Question: <URL>
As described in the thread above you are able to remove empty lines with notepad++. I did try those methods but I am always receiving weird T_Variable Syntax Errors (mostly in line 1-6). There definitely is no error in those lines and I can not see one anywhere.
It also happens when I manually delete the empty lines in some areas of the code (first 5 lines for example). I am guessing this is an encoding problem but also reencoding in UTF-8, Ascii etc. did not help.
Those lines were added when I used an online editor from a webhoster a couple of months ago (1 empty line between the lines that were there before).
I do not get it, maybe you do (thanks in advance!). The file is at <URL>
And here is the first block of code:
'''
<?php
include("db/lg_db_login.php");
//require 'fb/facebook.php';
if (isset($_GET['c'])) { $content = $_GET['c']; }
else { $content = ""; }
if (isset($_GET['sc'])) { $subcontent = $_GET['sc']; }
else { $subcontent = ""; }
if (isset($_GET['setlang'])) { $setlang = $_GET['setlang']; }
else { $setlang = "eng"; }
$cat = $_GET['cat'];
// Check if Lightningsoul.de or .com
$findme = '.de';
$posde = strpos($thisurl, $findme);
// Note our use of ===. Simply == would not work as expected
// because the position of 'a' was the 0th (first) character.
if ($posde === false) {
$lang = "en";
} else {
$lang = "de";
}
include("db/pageturn_class.php");
$findStr = '/lightningsoulcom';
$isApp = strpos($thisurl, $findStr);
// Beachten Sie die Verwendung von ===. Ein einfacher Vergleich (==) liefert
// nicht das erwartete Ergebnis, da die Position von 'a' die nullte Stelle
// (also das erste Zeichen) ist
/*if ($isApp == false) {
$getStyle = "css/get_style.php";
} else {
$getStyle = "css/get_style_small.php";
} */
?>
<!DOCTYPE html PUBLIC "-//W3C//DTD XHTML 1.0 Transitional//EN" "http://www.w3.org/TR/xhtml1/DTD/xhtml1-transitional.dtd">
'''

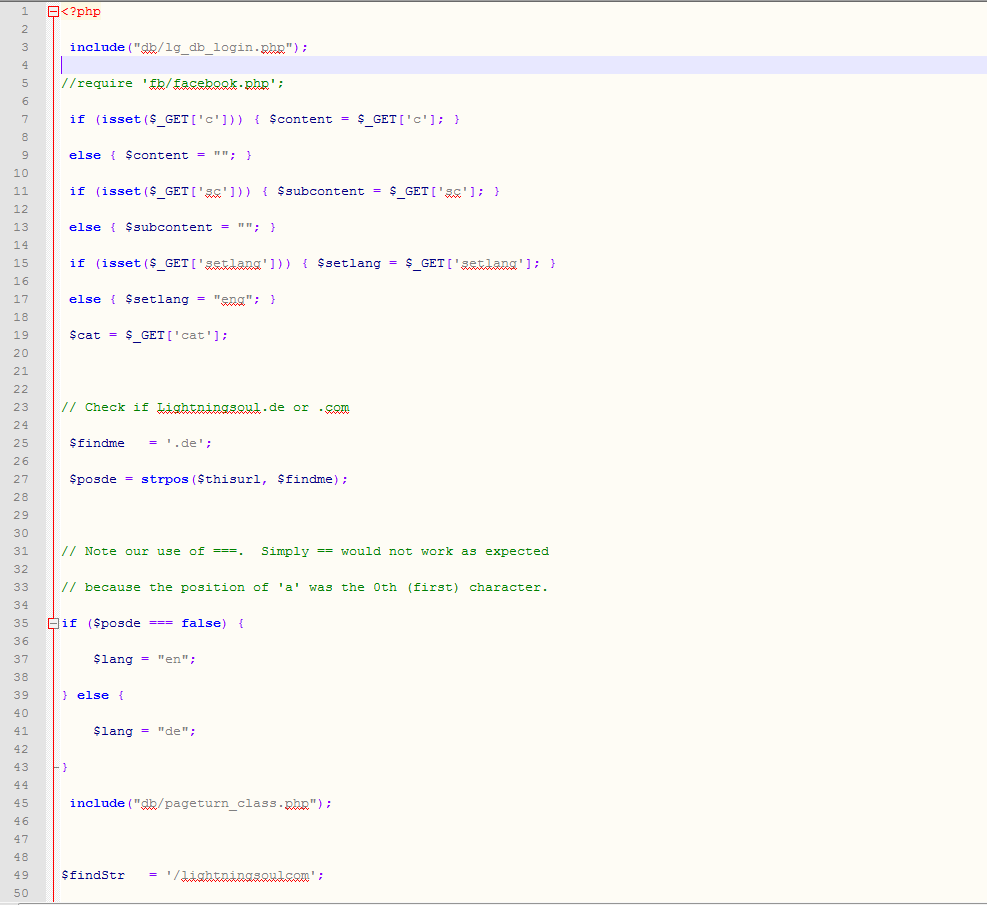
Answer: The problem was in line 181 where something (notepad++?!) must have changed
'''
<meta http-equiv="content-type" content="text/html; charset=UTF-8" />
'''
to
'''
<meta http-equiv="content-type" content="text/html; charset=Windows-1250" />
'''
That produced lots of errors as one would expect. I only found it by removing the head part by part.